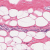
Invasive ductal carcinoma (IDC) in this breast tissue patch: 0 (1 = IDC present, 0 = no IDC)